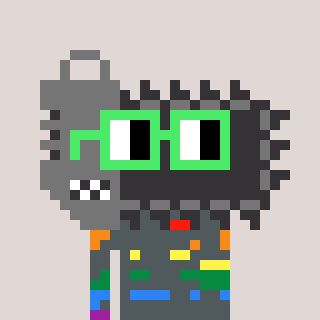
a pixel art character with square light green glasses, a chainsaw-shaped head and a red-colored body on a warm background